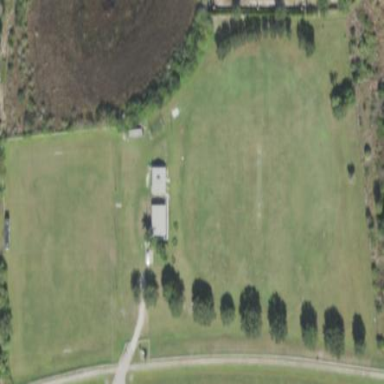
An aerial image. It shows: Cricket pitch used for leisure land.